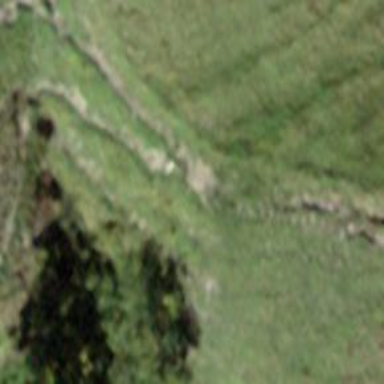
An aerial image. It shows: Fence.